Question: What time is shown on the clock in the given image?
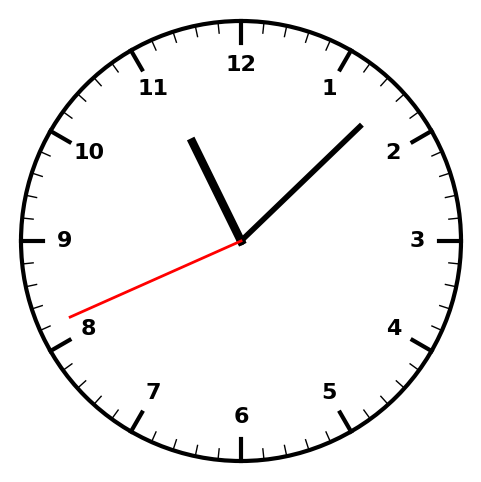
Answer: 11:07:41